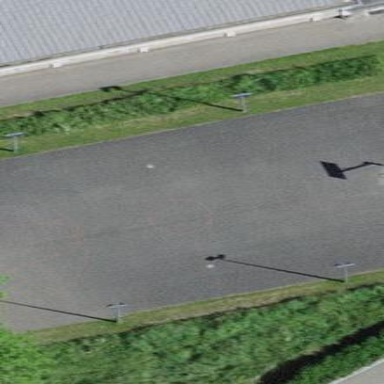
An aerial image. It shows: Basketball court in the leisure land pitch.